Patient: sex F, age 63
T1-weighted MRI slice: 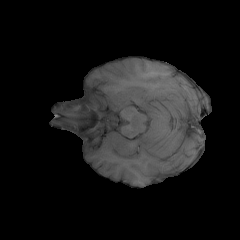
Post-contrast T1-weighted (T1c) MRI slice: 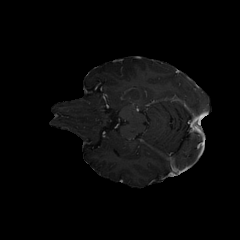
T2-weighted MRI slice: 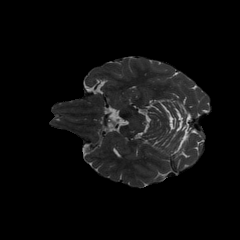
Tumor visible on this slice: no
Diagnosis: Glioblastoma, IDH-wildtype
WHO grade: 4